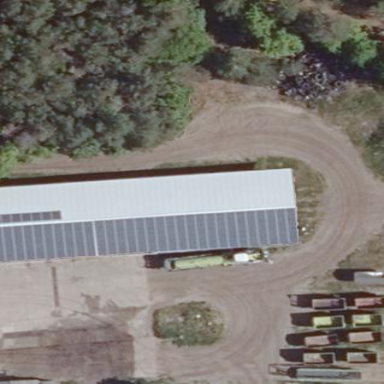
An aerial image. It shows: Building equipped with small solar photovoltaic panel for generating electricity.